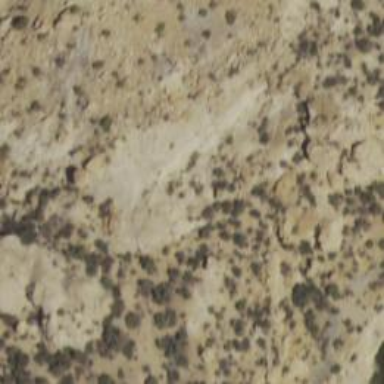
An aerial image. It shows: Natural cliff.